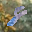
Label: 8